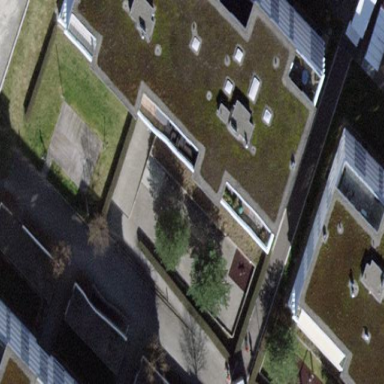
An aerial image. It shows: White apartment building with flat grey roof.